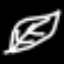
Label: leaf